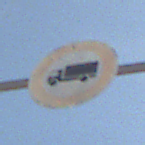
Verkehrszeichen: VerbotFuerKraftfahrzeugeUeberDreiKommaFuenfTonnen
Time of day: Midday
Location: Outdoor (Nature)
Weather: PartlyCloudy
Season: NotSpecified
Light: Natural